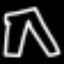
Label: pants